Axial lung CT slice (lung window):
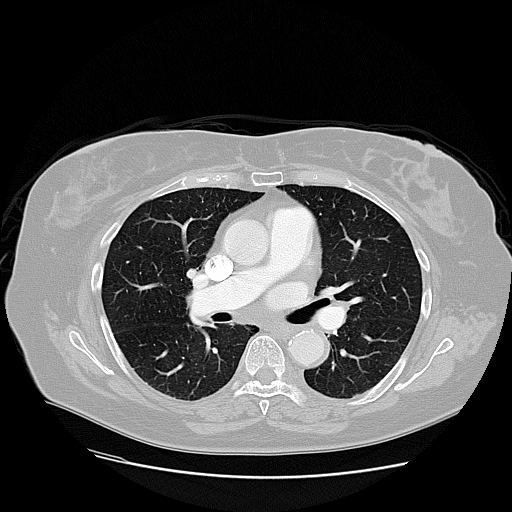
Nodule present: no